Question: I have a data frame with: Fail [3,3,3,1] and Pass [50,40,50,10]
I just want to make a barplot of Fail and Pass
'''
b_f <- barplot(dat_record$Fail[1], horiz = TRUE, ylab = "FAIL", las = 2, col = "red", xlim = c(0,200))
b_p <- barplot(dat_record$Pass[2], horiz = TRUE, ylab = "PASS", las = 2, col = "green", xlim = c(0,200))
'''
How can i put this two barplots on top of eachother in one graphic/diagram, like this:

And second question:
How can i do this properly with ggplot2? I tried it out, but i always failed with:
'''
ggplot(dat_failpass, aes = (x = fail, fill = "red")+
geom_bar(position = "dodge")+
coord_flip()
'''
Can someone answer me this two question or can you give me any tipps? I'm new into this.
Thank you.
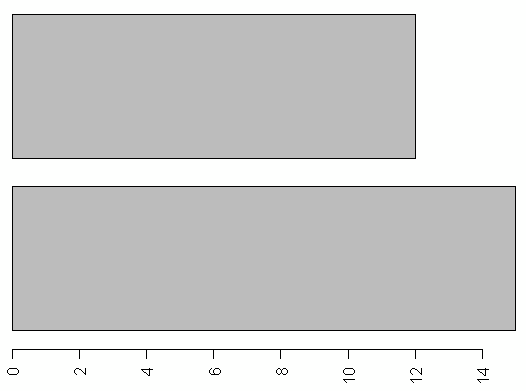
Answer: Since you want just the first value of the vectors "Fail" and "Pass" value, this code chunk must plot what you want:
'''
library(ggplot2)
fail = c(3, 3, 3, 1)
pass = c(50, 40, 50, 10)
df = data.frame(value = c(fail[1], pass[1]), label = c('Fail', 'Pass'))
ggplot(df, aes(x = label, y = value)) +
geom_bar(stat = 'identity', position = 'stack') +
coord_flip() +
labs(y = 'Count') +
theme(axis.title.y = element_blank())
'''
Here is the output:
<URL>
Let us know if this solution solved your problem.